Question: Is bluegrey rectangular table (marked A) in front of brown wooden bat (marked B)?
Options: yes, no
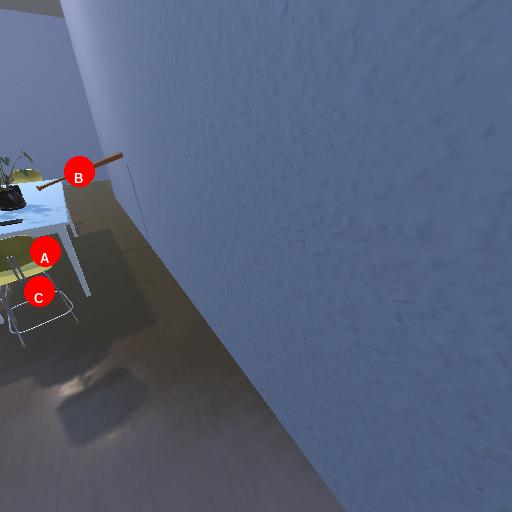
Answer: yes